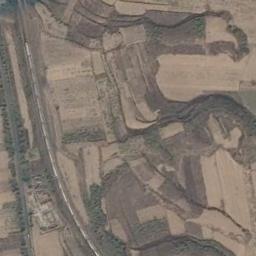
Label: terrace